Question: Lets say that there are two java projects P1 and P2 in my Eclipse IDE. P2 depends on P1, that is, it imports some of the classes in P1.
I am converting P2 to a JAR file. I see menus that I don't understand. I want to understand what the options mean and how to use them for my work. (Please refer to the corresponding numbers on the attached image)
1,2 - What are the .classpath and .project file ? How do I know if it belongs to P1 or P2 ?
3 - Given that P2 depends on P1, how do I decide which resources to export ?
4 - What does that mean ?

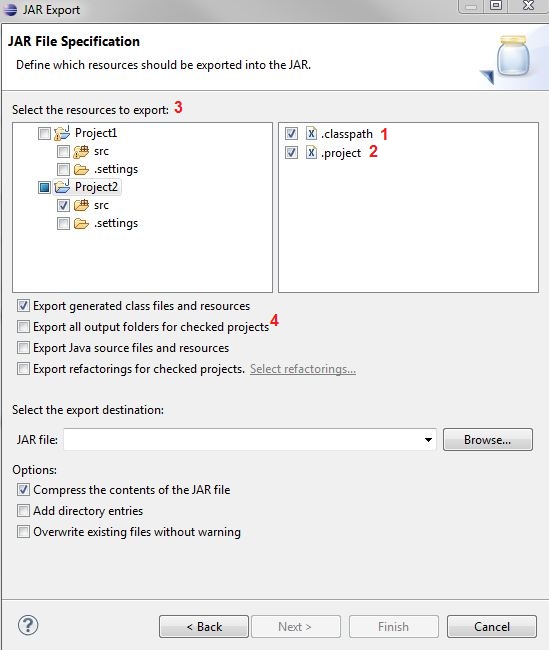
Answer: 1,2 : these belong to the resource you have selected in the left hamd side menu
3: you could export both projects in a single jar too. But you can export each project indivisually , export to indivisual jars and then ise the two jars hence created.
4. This option will copy all output folders to jar. Output folders are basically folders where code is generated or copied. You can confirm output folder by going to buildpath->projects tab.